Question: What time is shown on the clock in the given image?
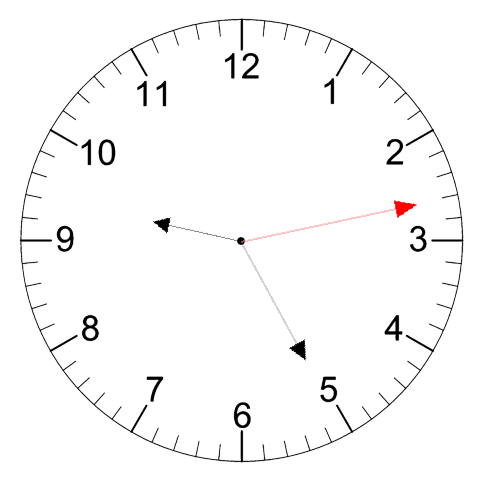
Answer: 09:25:13